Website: apple
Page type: payment
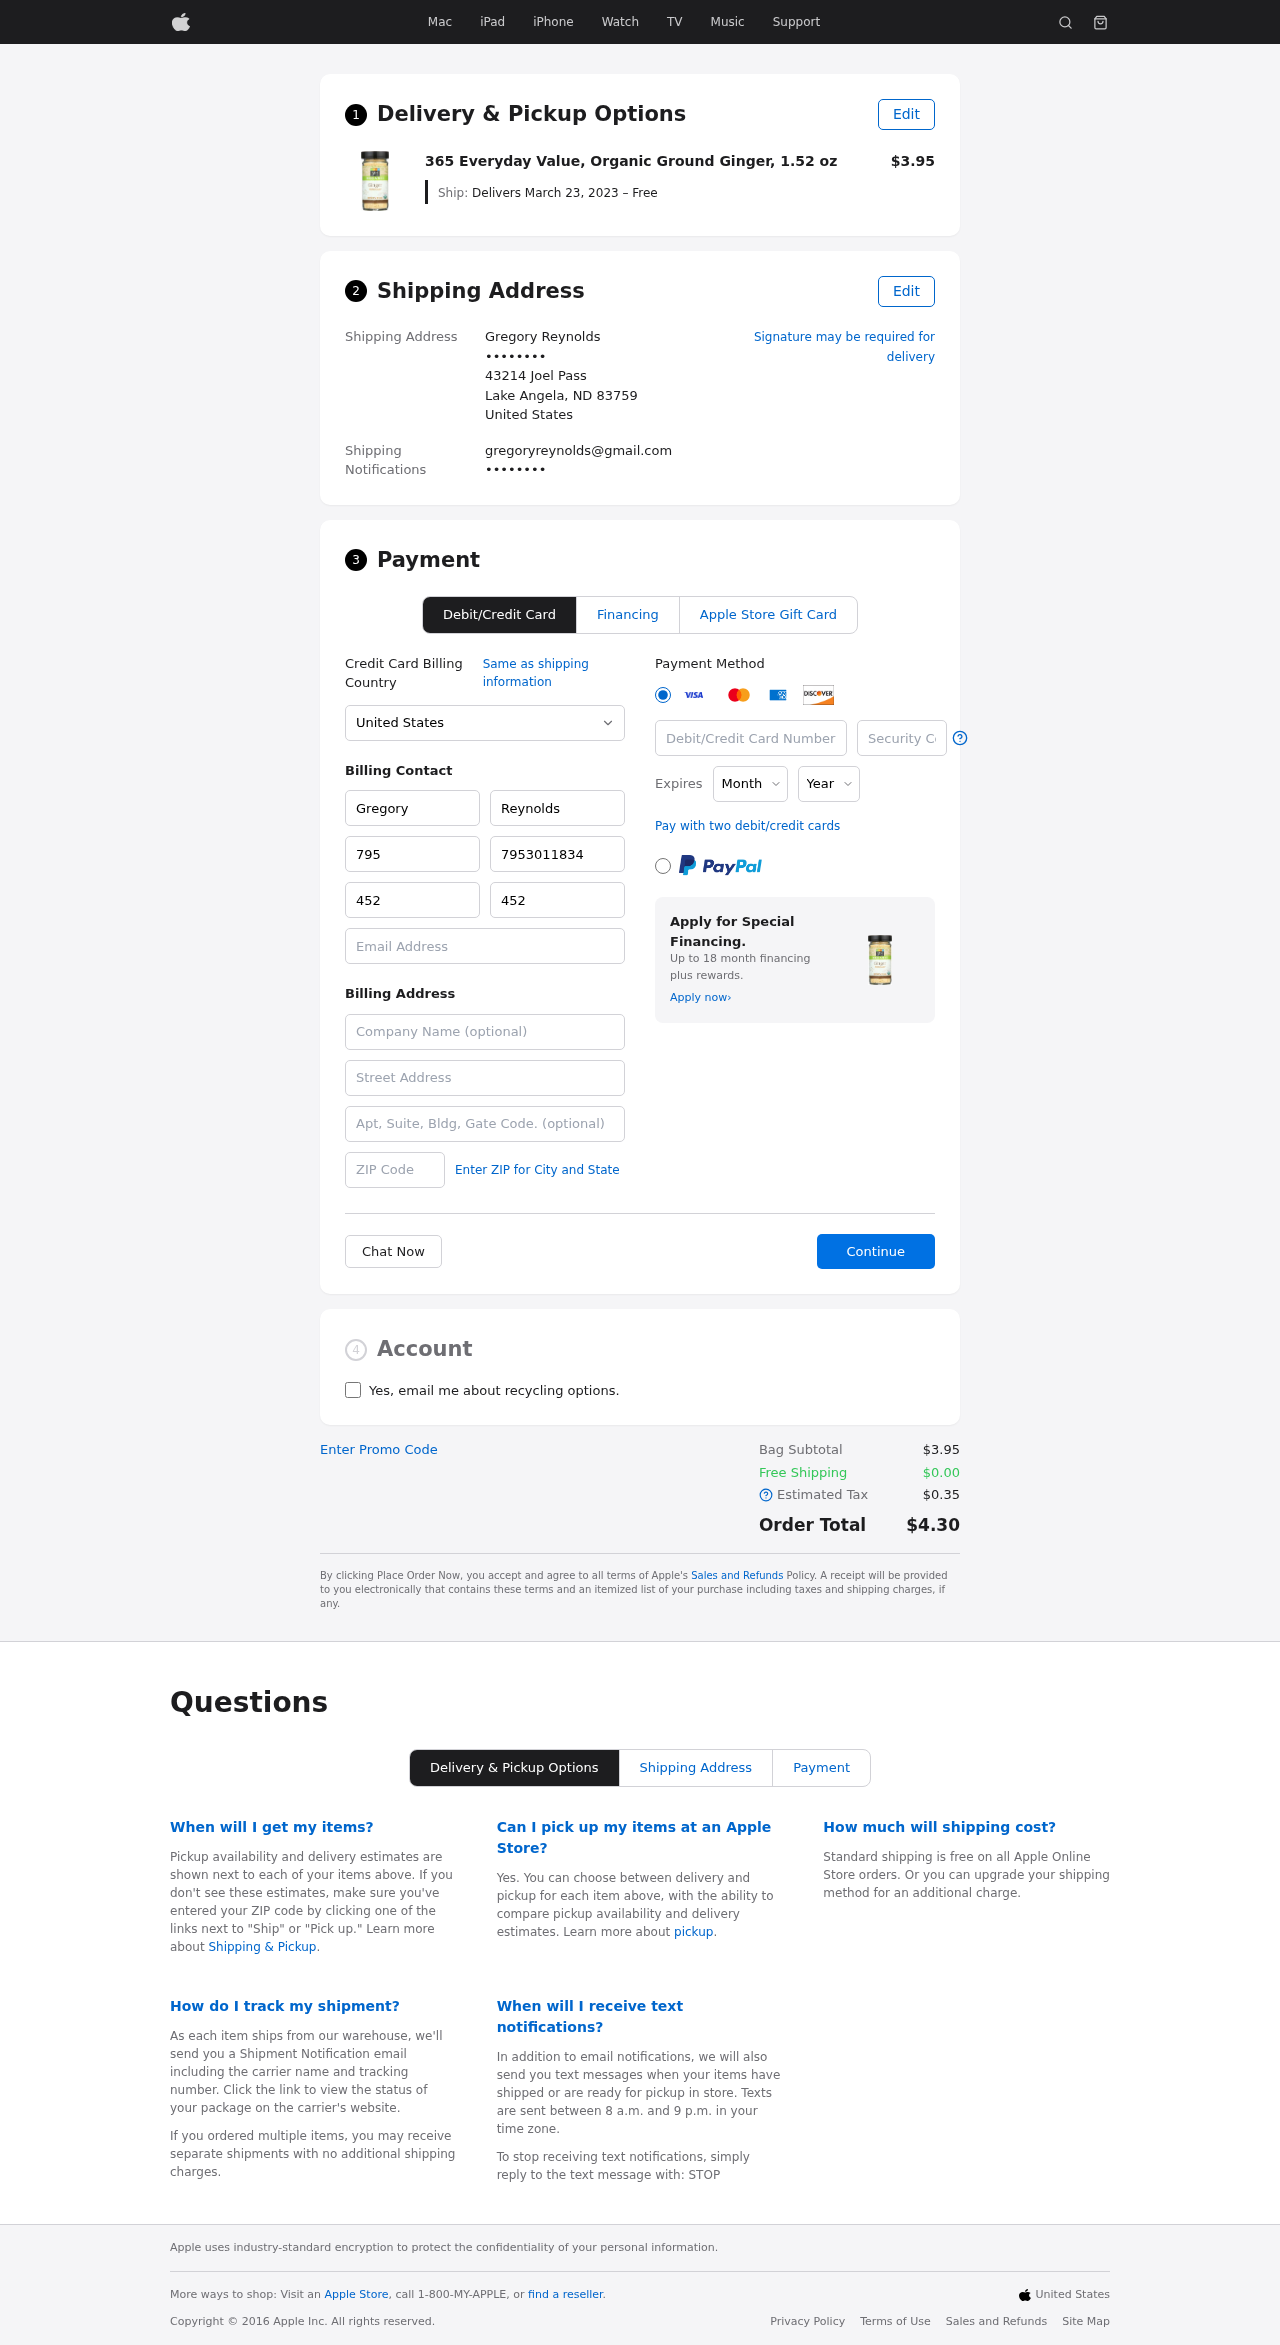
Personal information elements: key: PII_CARD_CVV
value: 356
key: PII_CARD_EXPIRY_MONTH
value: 06
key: PII_CARD_EXPIRY_YEAR
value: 26
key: PII_CARD_NUMBER
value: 4260 3185 5051 6242
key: PII_CITY_STATE_ZIP
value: Lake Angela, ND 83759
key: PII_COMPANY
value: Medina PLC
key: PII_COUNTRY
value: United States
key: PII_EMAIL
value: gregoryreynolds@gmail.com
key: PII_EMAIL2
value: gregoryreynolds@gmail.com
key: PII_FIRSTNAME
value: Gregory
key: PII_FULLNAME
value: Gregory Reynolds
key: PII_LASTNAME
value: Reynolds
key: PII_PHONE3
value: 7953011834
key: PII_PHONE_ALT
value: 4523500660
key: PII_PHONE_ALT_AREA
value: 452
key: PII_PHONE_AREA
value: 795
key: PII_SECURITY_CODE
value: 289
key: PII_STREET
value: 43214 Joel Pass
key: PII_PHONE
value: ••••••••
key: PII_PHONE2
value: ••••••••
Product elements: key: PRODUCT1_NAME
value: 365 Everyday Value, Organic Ground Ginger, 1.52 oz
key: PRODUCT1_PRICE
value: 3.95
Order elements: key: ORDER_DELIVERY_DATE
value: Delivers March 23, 2023 – Free
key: ORDER_SUBTOTAL
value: $3.95
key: ORDER_SHIPPING_COST
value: $0.00
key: ORDER_TAX
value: $0.35
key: ORDER_TOTAL
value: $4.30